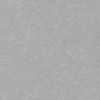
Atmospheric dust classification: dusty